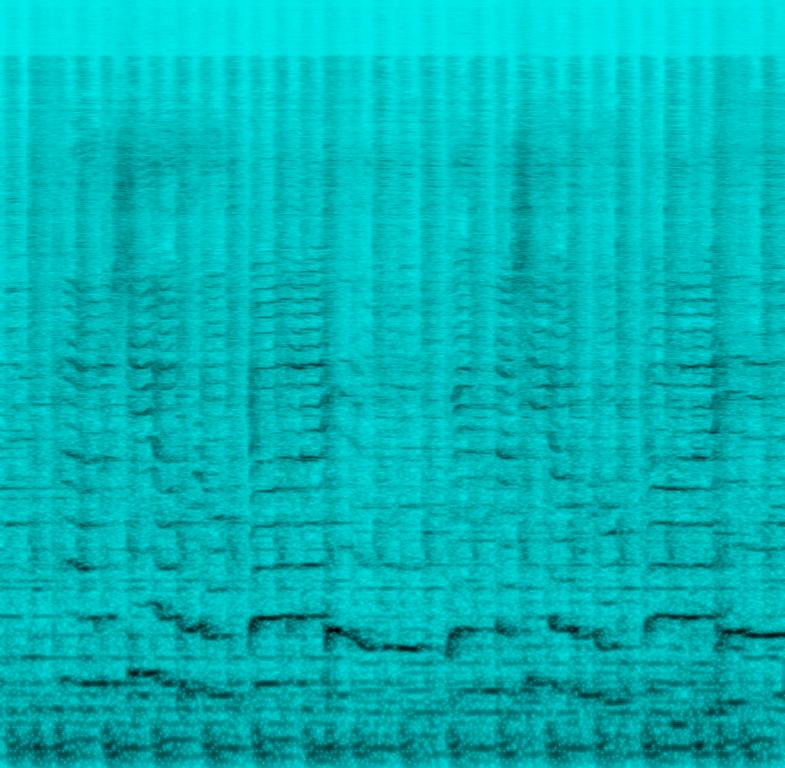
A quiet recording of two female singers participating in a yodeling call and response section, accompanied by accordion, drum kit, bass and guitar playing a steady oompah beat. The chord progression is simple and the mood is fun and silly.